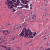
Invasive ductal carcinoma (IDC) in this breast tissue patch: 1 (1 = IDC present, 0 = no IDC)